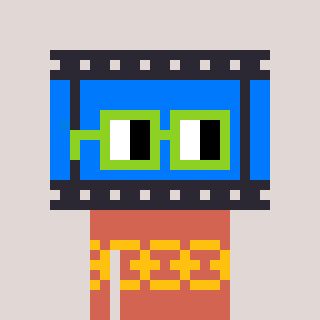
a pixel art character with square light green glasses, a film strip-shaped head and a peachy-colored body on a warm background